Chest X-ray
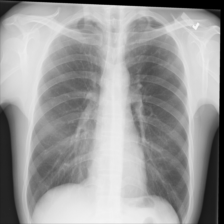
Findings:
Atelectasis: negative
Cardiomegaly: negative
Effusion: negative
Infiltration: negative
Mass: negative
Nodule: negative
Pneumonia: negative
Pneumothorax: negative
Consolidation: negative
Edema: negative
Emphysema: negative
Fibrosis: negative
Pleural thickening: negative
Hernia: negative